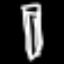
Label: pencil